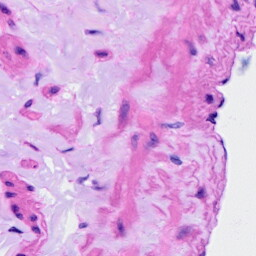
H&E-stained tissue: Ovarian